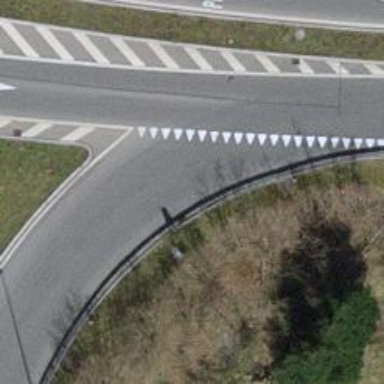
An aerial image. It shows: Road with "give way" sign.